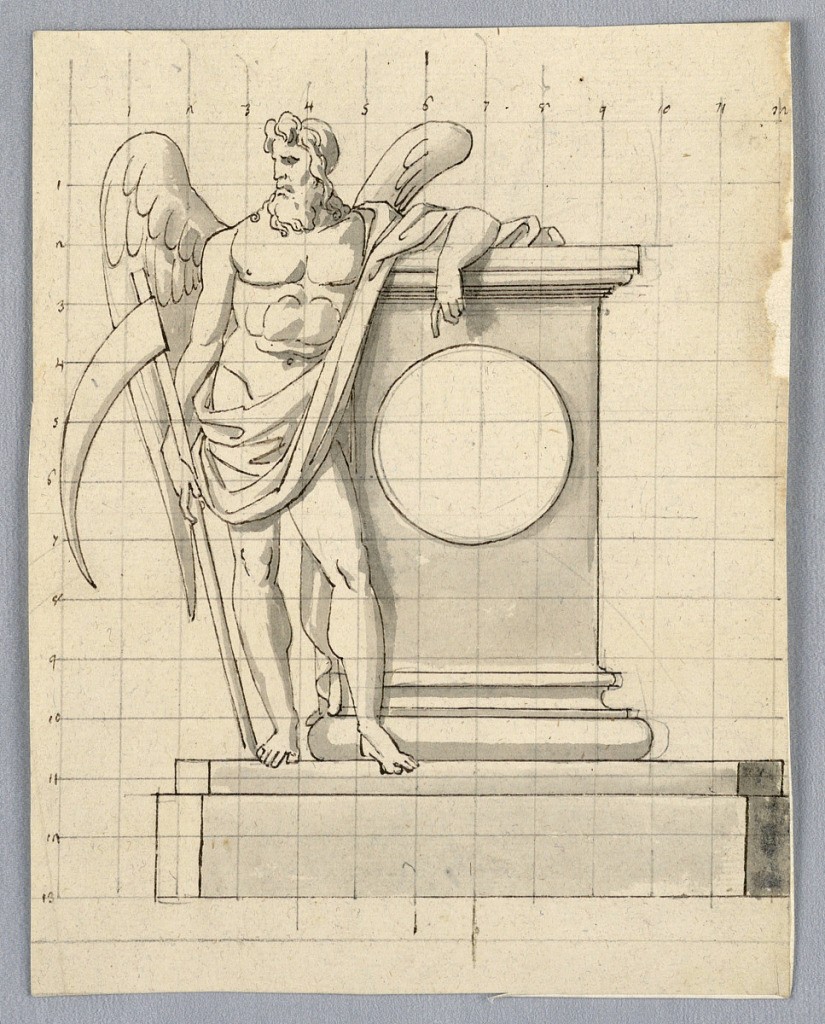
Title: Elevation of a Timepiece
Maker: Pietro Belli, Italian, 1780–1828
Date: early 19th century
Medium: Pen and ink, brush and gray watercolor, graphite on paper
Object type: Drawing
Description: Vertical rectangle. Design for a timepiece, the base made up of two rectangular sections with bevelled corners. The figure of Saturnus is shown upon the front standing and leaning with his left arm upon a pedestal. The circle for the dial plate is shown. Squared; the lines are numbered, with pen, to 12 and 13 respectively.